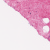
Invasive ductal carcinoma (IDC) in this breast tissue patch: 0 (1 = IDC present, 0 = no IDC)